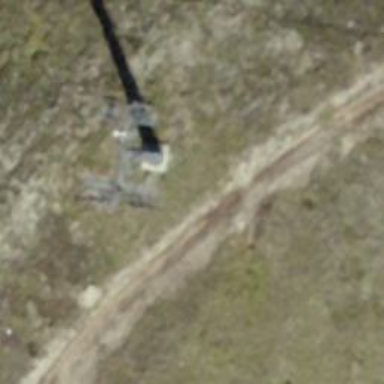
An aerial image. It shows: Pylon used for aerialway.